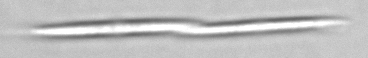
Label: Pseudo-nitzschia